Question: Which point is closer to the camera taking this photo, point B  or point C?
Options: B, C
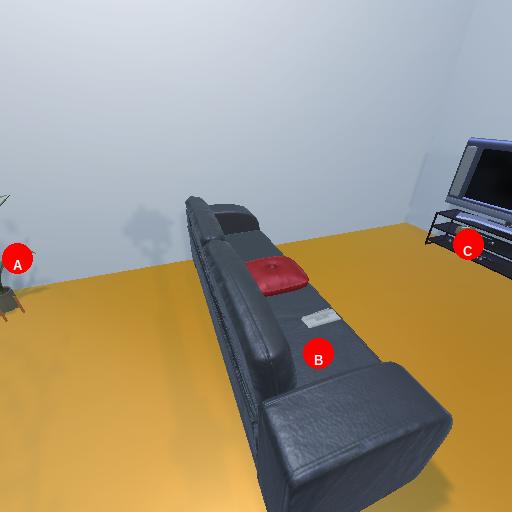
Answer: B